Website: apple
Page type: cart
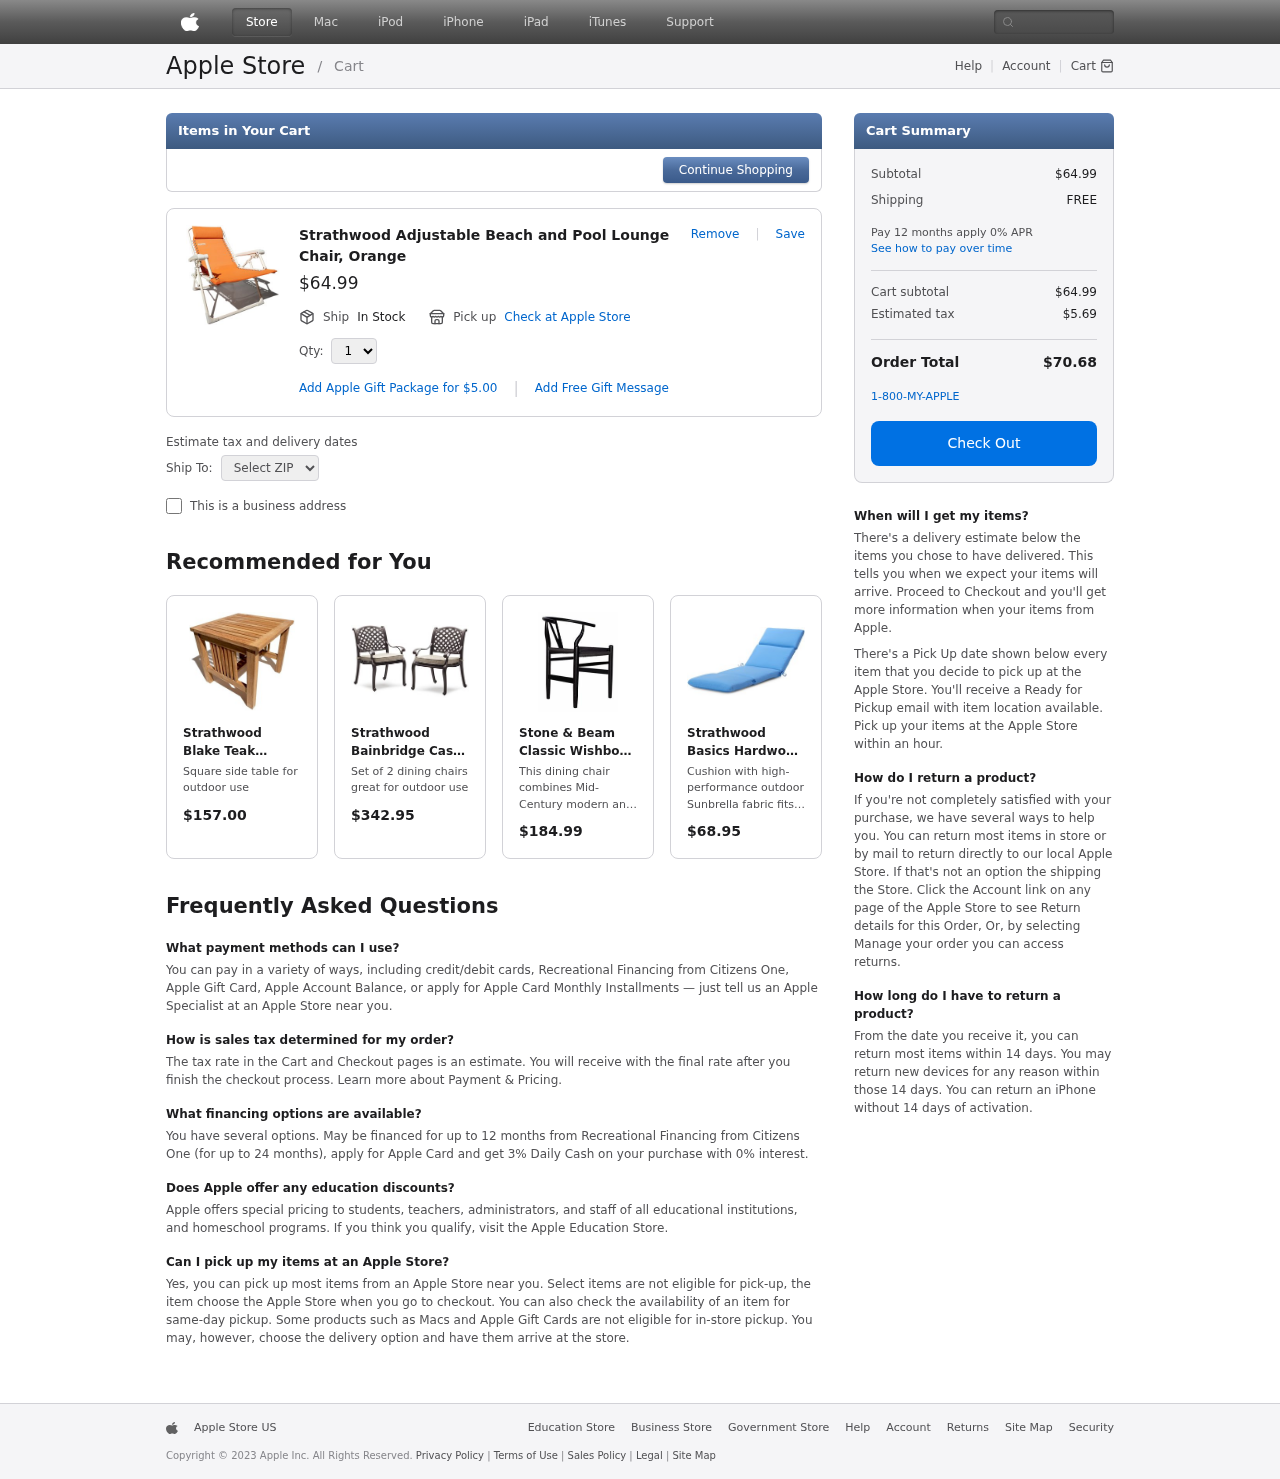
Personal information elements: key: PII_POSTCODE
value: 71652
Product elements: key: PRODUCT1_NAME
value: Strathwood Adjustable Beach and Pool Lounge Chair, Orange
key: PRODUCT1_PRICE
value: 64.99
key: PRODUCT1_QUANTITY
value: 1
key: PRODUCT2_DESC
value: Square side table for outdoor use
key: PRODUCT2_NAME
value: Strathwood Blake Teak Lounge Side Table
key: PRODUCT2_PRICE
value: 157
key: PRODUCT3_DESC
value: Set of 2 dining chairs great for outdoor use
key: PRODUCT3_NAME
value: Strathwood Bainbridge Cast Aluminum Dining Chair with Cushion, Set of 2
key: PRODUCT3_PRICE
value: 342.95
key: PRODUCT4_DESC
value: This dining chair combines Mid-Century modern and Scandinavian-inspired styles for beautiful form, function and comfort. With a woven rattan seat, solid beech wood frame and partially open-back this p
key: PRODUCT4_NAME
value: Stone & Beam Classic Wishbone Dining Chair, 22.4"W, Black / Black
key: PRODUCT4_PRICE
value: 184.99
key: PRODUCT5_DESC
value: Cushion with high-performance outdoor Sunbrella fabric fits Strathwood Basics Hardwood Chaise Lounge, or similarly sized chair
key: PRODUCT5_NAME
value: Strathwood Basics Hardwood Chaise Lounge Sunbrella Cushion, Capri
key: PRODUCT5_PRICE
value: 68.95
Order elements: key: ORDER_SUBTOTAL
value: $64.99
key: ORDER_SHIPPING_COST
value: FREE
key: ORDER_SUBTOTAL2
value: $64.99
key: ORDER_TAX
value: $5.69
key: ORDER_TOTAL
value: $70.68